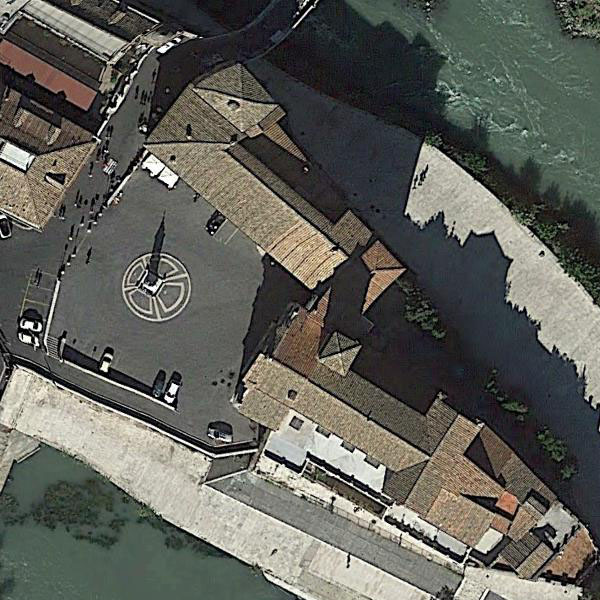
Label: Church